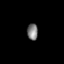
Tissue: lung
Cell type: Others
Senescence score: 0.2415
Nuclear area (px): 173
Mean DAPI intensity: 126.595